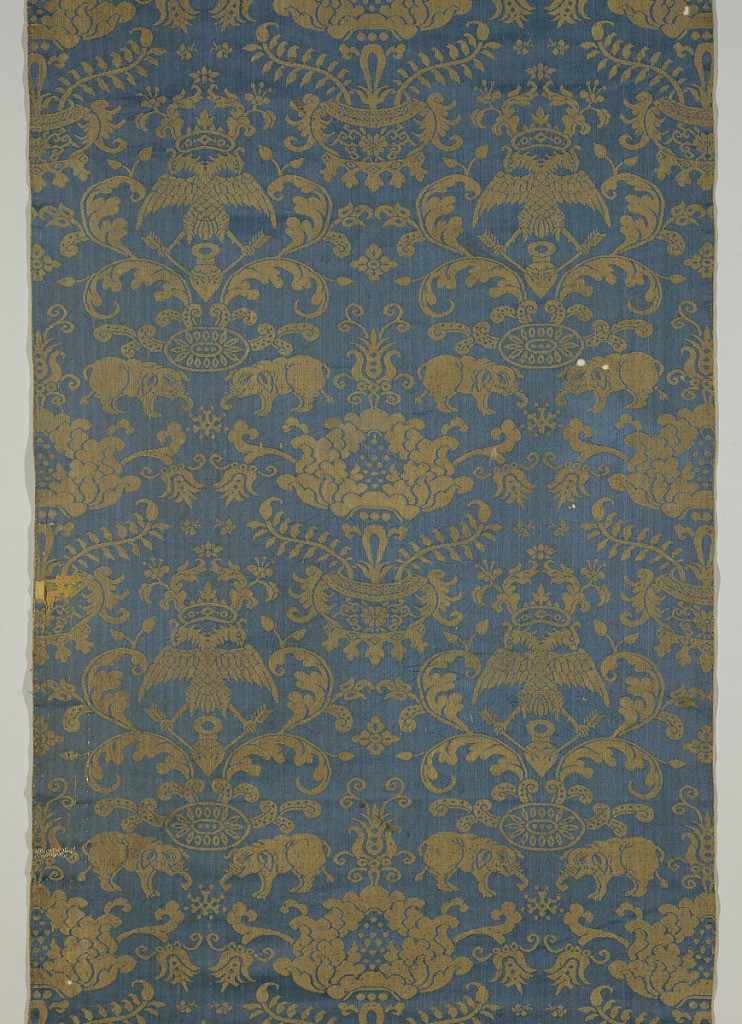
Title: Textile
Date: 17th century
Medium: silk Technique: damask: 4&1 satin (2)
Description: Length of damask, blue warp, white weft. Vertically symmetrical pattern with double-headed eagle, large flower in a pot and elephant. White pattern, the warp-float face of the satin. Blue background, the warp-float face of the satin.